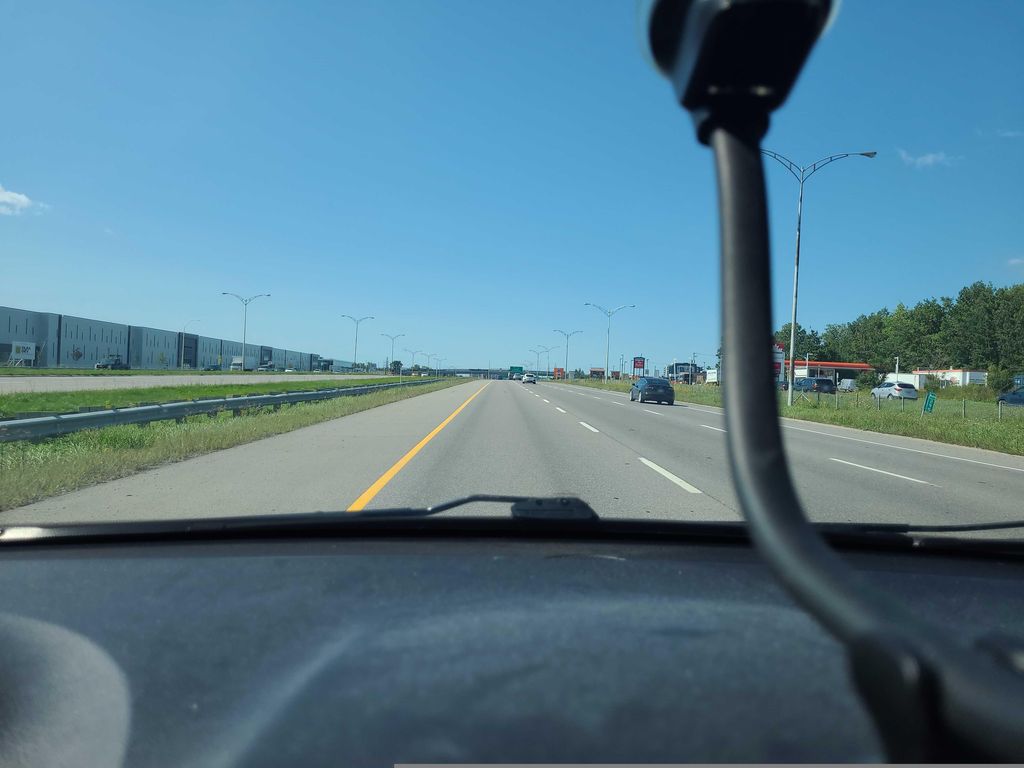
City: montreal